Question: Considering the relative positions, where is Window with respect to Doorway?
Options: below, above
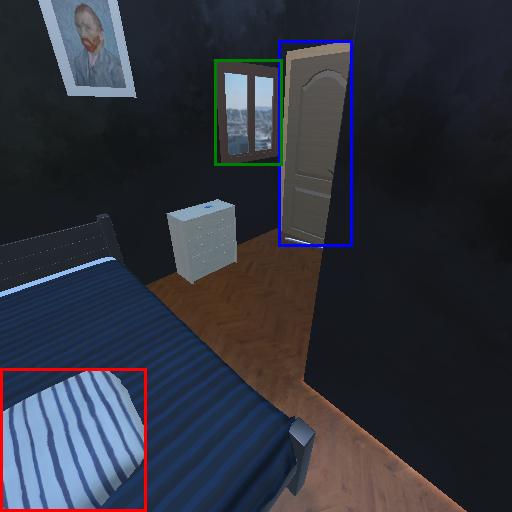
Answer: below